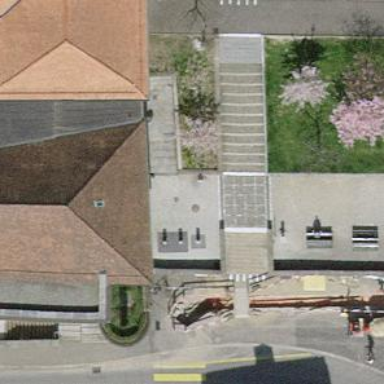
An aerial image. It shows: Set of steps made of paving stones.